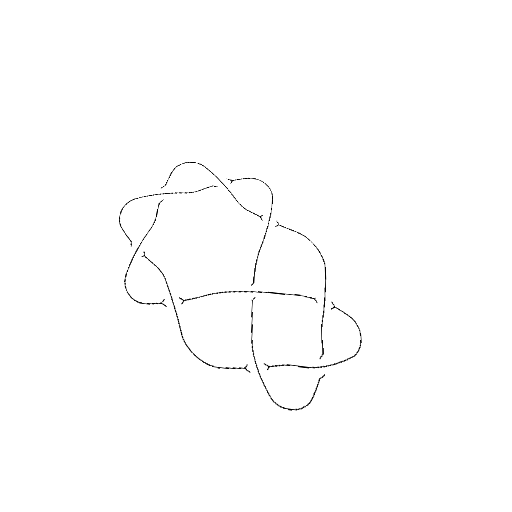
Crossing number: 9